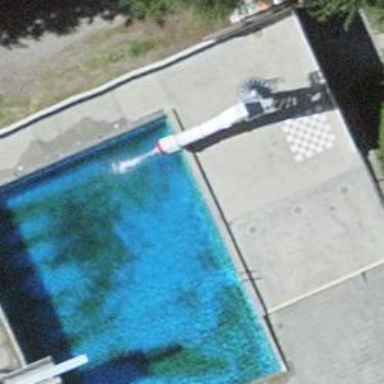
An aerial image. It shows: Water slide attraction.